Question: I am using the following code to display splash screen, but it is showing a margin at the bottom. Can anyone guide me what mistake am I making here?
My image resolution is 480 x 800.
'''
<?xml version="1.0" encoding="utf-8"?>
<RelativeLayout android:id="@+id/linearLayout1" android:layout_width="fill_parent" android:layout_height="fill_parent" xmlns:android="http://schemas.android.com/apk/res/android"
>
<ImageView android:src="@drawable/splash"
android:layout_width="wrap_content" android:id="@+id/imageView1" android:layout_height="wrap_content"></ImageView>
</RelativeLayout>
'''
Manifest:
'''
<application android:name="MyApplication" android:icon="@drawable/icon" android:label="@string/app_name">
<activity android:name=".SplashScreen" android:configChanges="locale" android:theme="@android:style/Theme.NoTitleBar.Fullscreen"
android:label="@string/app_name">
<intent-filter>
<action android:name="android.intent.action.MAIN" />
<category android:name="android.intent.category.LAUNCHER" />
</intent-filter>
</activity>
'''

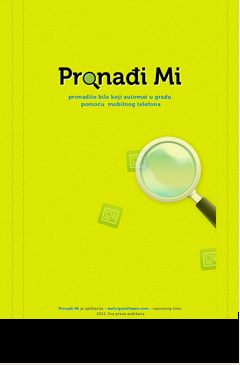
Answer: try to add 'android:scaleType="fitXY"' to your XML ( in your ImageView )